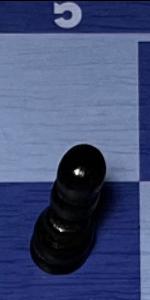
Label: Pawn_Black